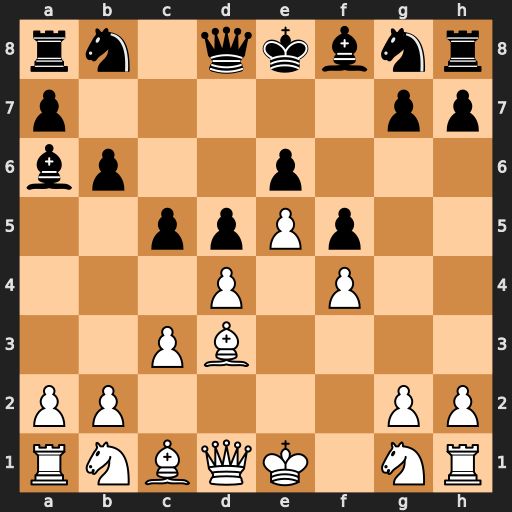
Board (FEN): rn1qkbnr/p5pp/bp2p3/2ppPp2/3P1P2/2PB4/PP4PP/RNBQK1NR
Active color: w
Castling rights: KQkq
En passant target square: -
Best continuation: Bxa6 Nxa6 Qa4+ Qd7 Qxa6